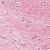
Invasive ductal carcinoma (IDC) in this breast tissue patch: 0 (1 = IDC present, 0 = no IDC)